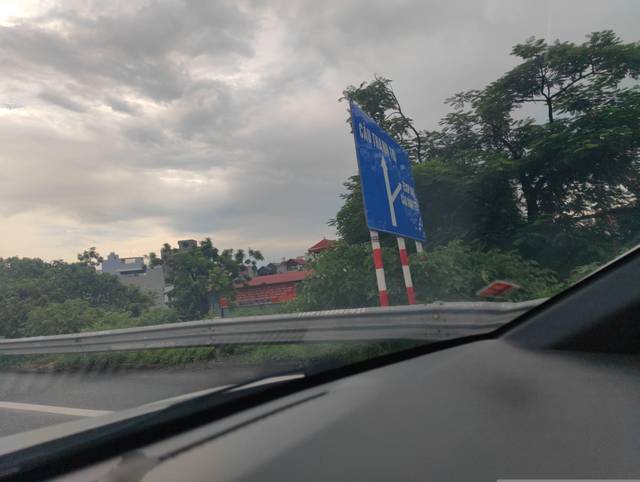
Region: Vietnam
Coordinates: 21.009, 105.915